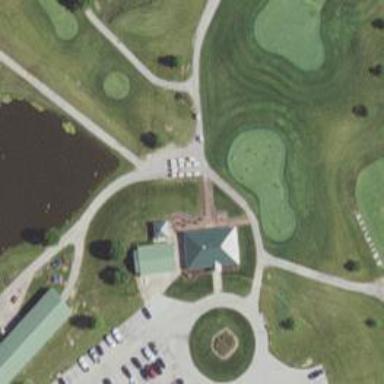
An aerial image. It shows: Path for both roads and golfers.